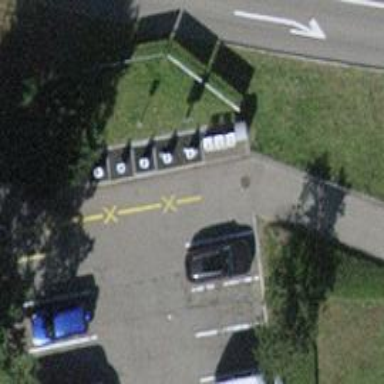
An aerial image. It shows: Recycling container at amenity designated for recycling.